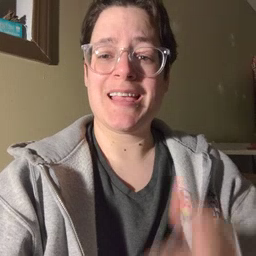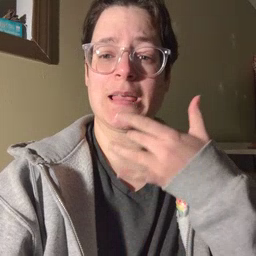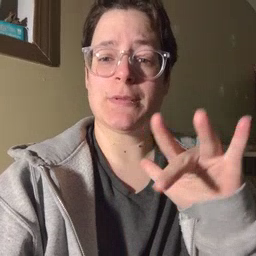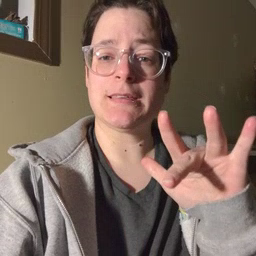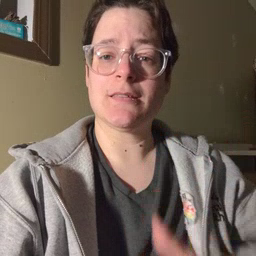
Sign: empty